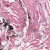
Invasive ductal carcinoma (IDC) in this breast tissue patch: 0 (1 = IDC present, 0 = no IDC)